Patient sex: F
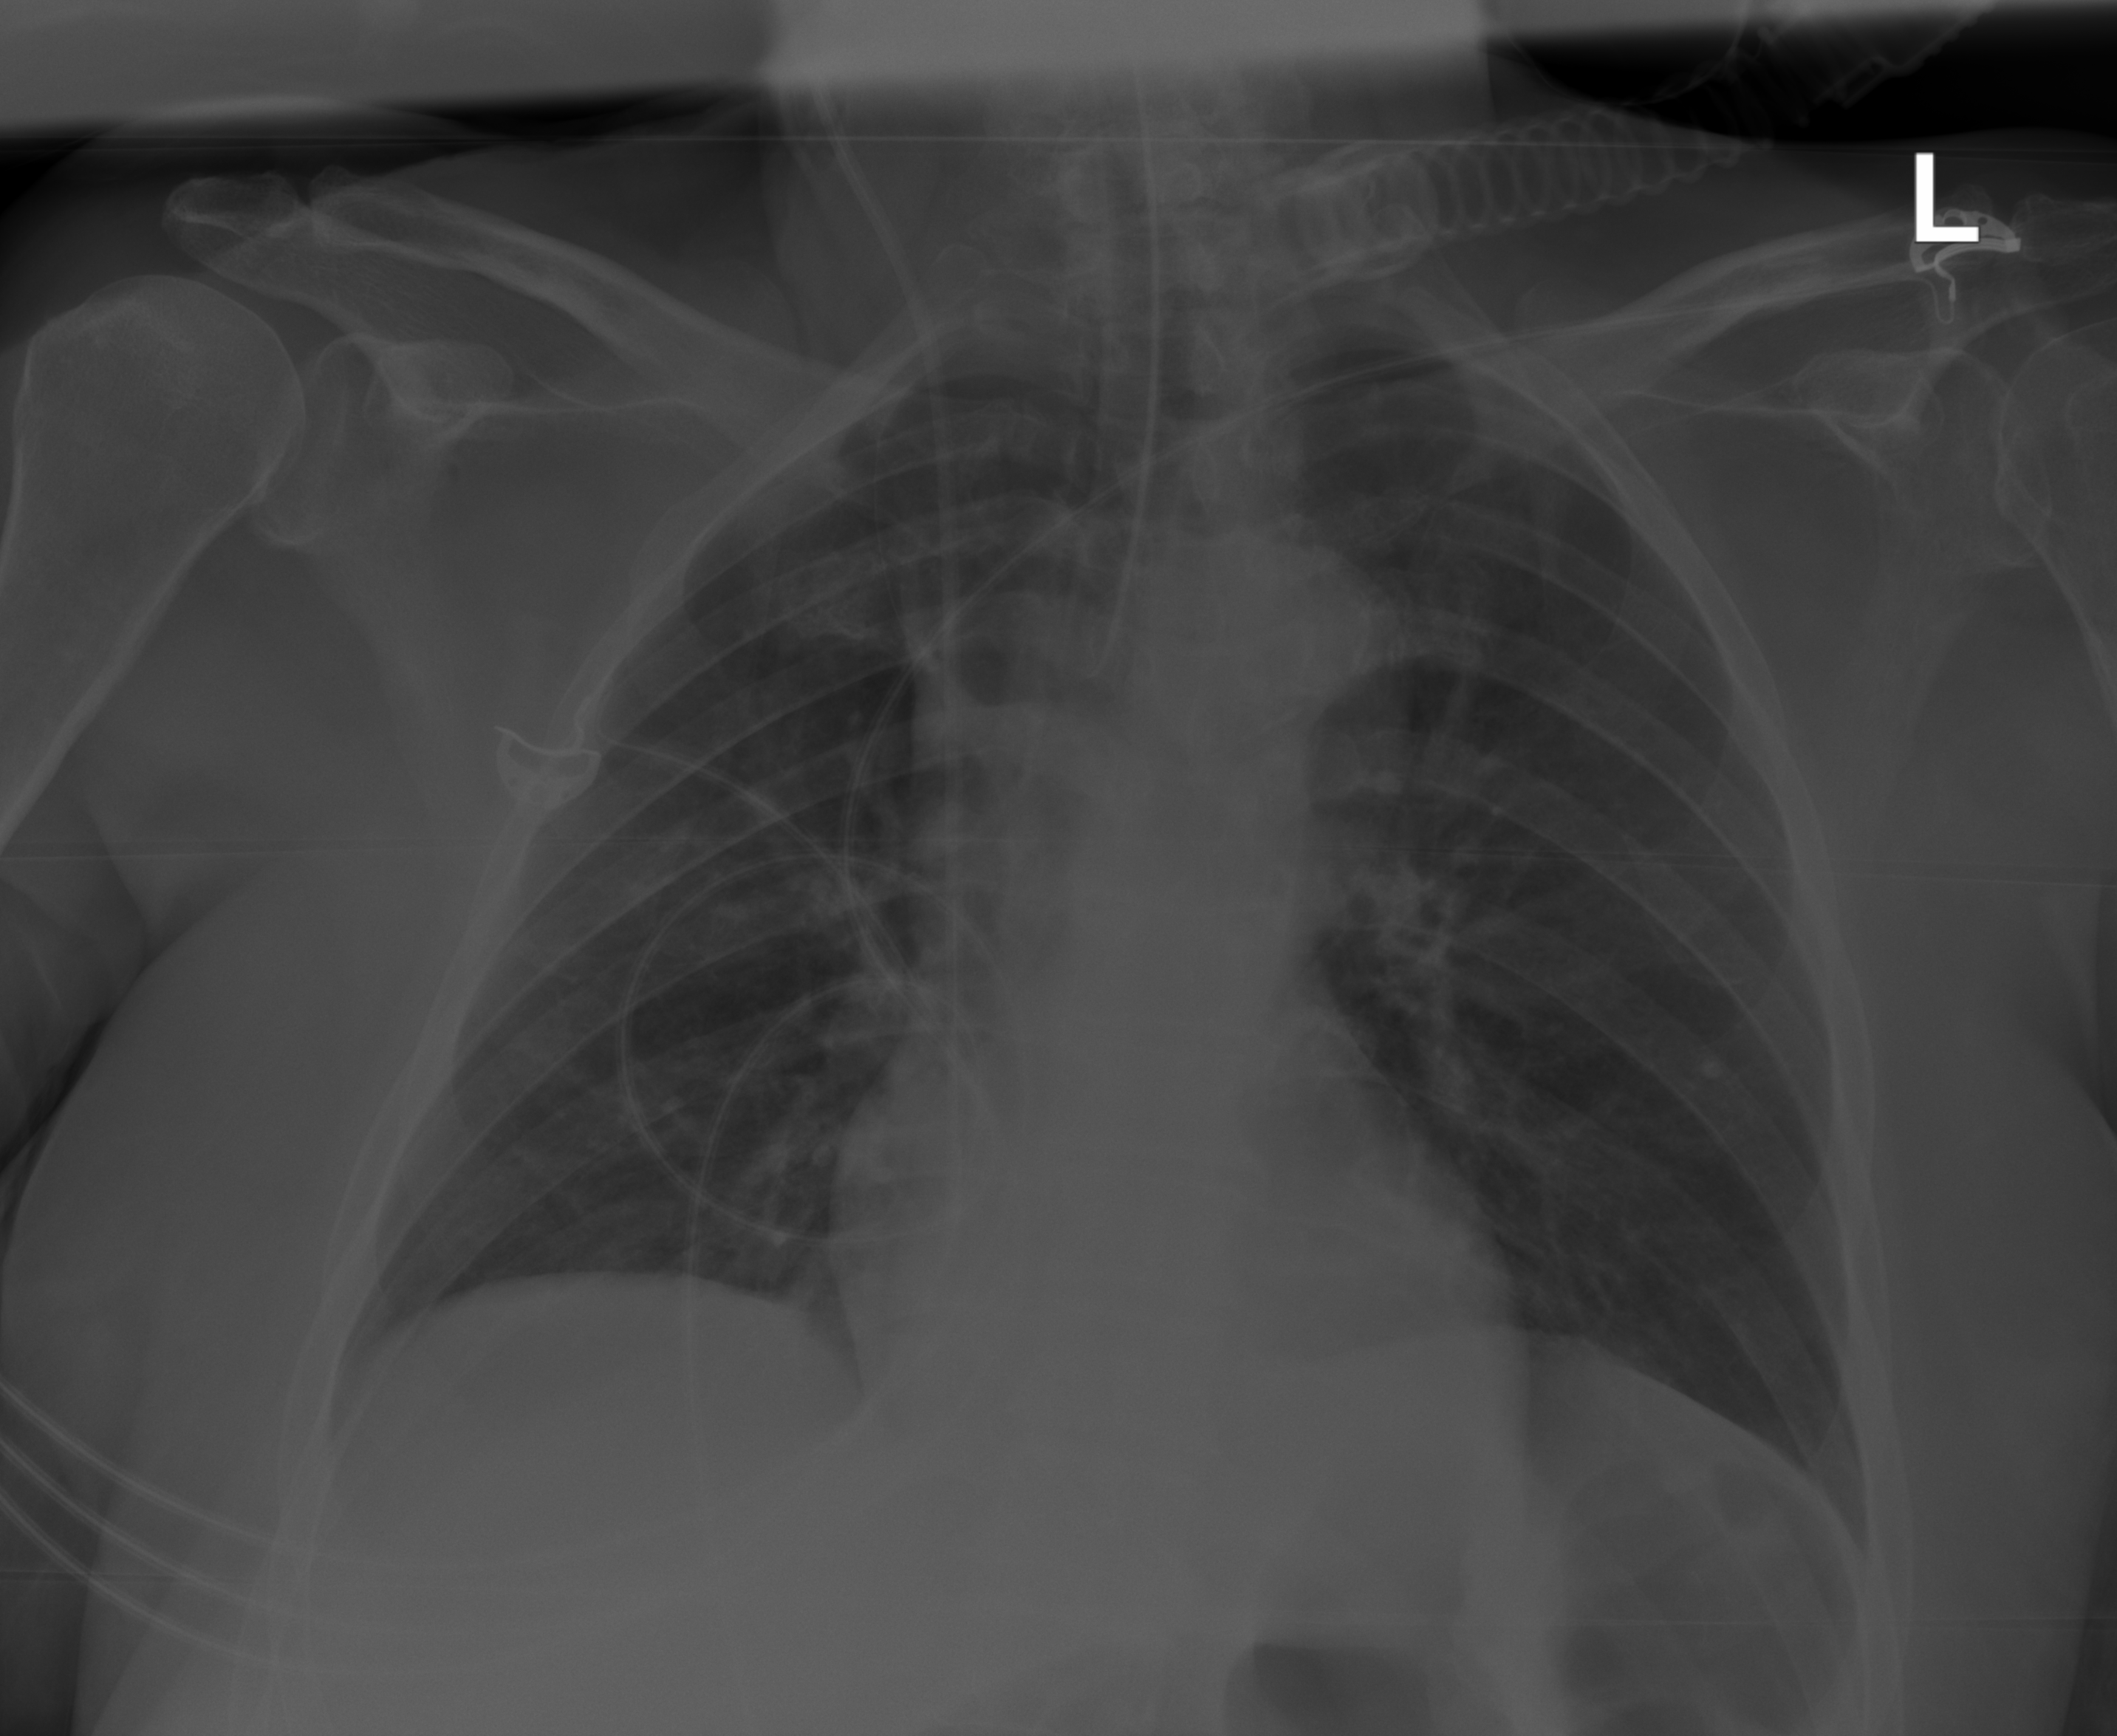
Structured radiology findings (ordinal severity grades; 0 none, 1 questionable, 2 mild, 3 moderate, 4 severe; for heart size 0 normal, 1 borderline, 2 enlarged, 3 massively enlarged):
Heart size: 0
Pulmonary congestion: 2
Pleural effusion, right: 0
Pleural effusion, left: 0
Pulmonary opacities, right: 0
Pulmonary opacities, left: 0
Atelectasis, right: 0
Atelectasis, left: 0